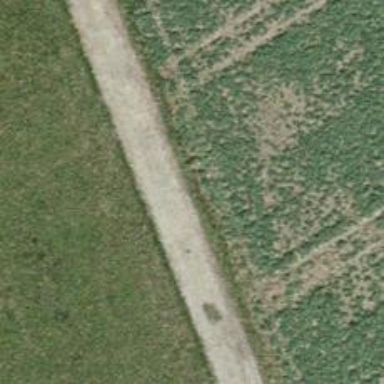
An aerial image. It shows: Gravel track with grade2 tracktype.